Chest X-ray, AP view. Patient: 20 years old, sex M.
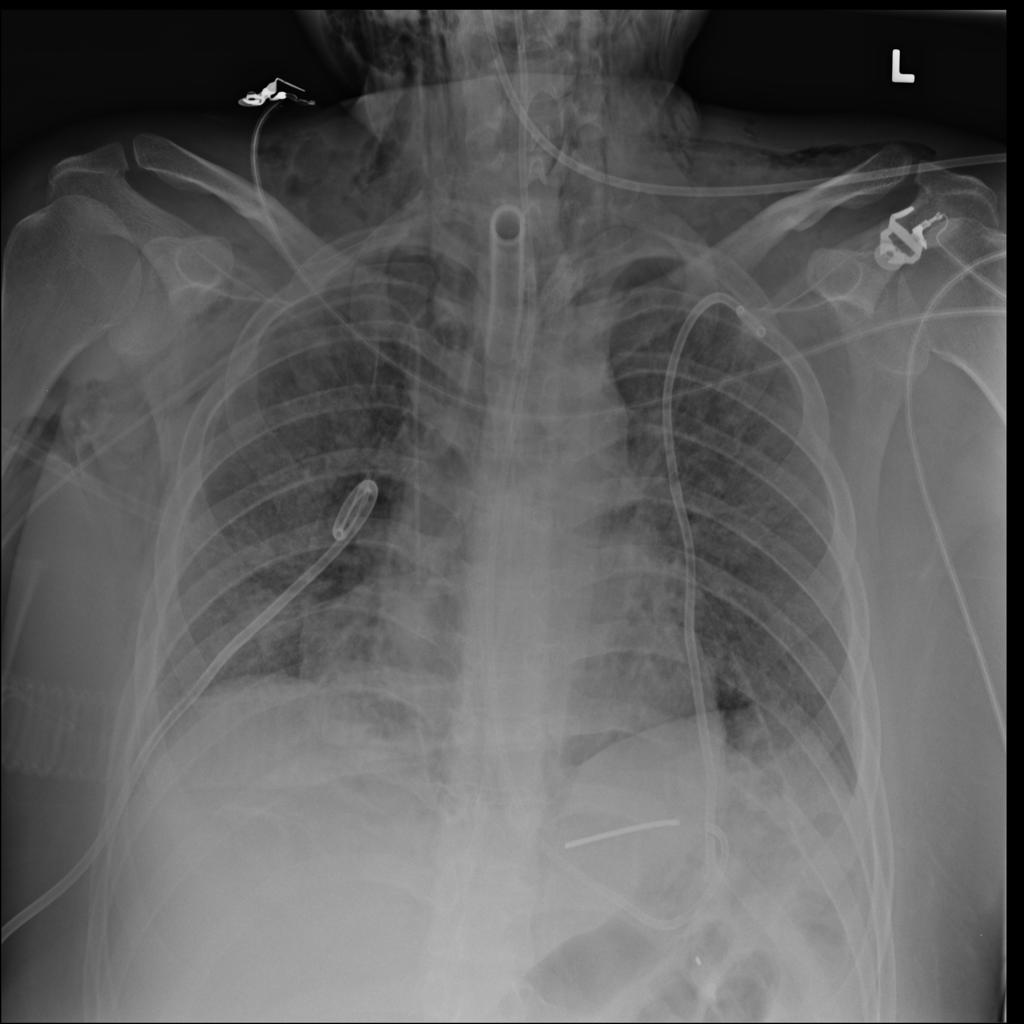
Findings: Emphysema, Pneumothorax